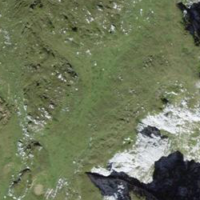
EUNIS habitat code: 23
Species observed at this site:
Gentianella campestris